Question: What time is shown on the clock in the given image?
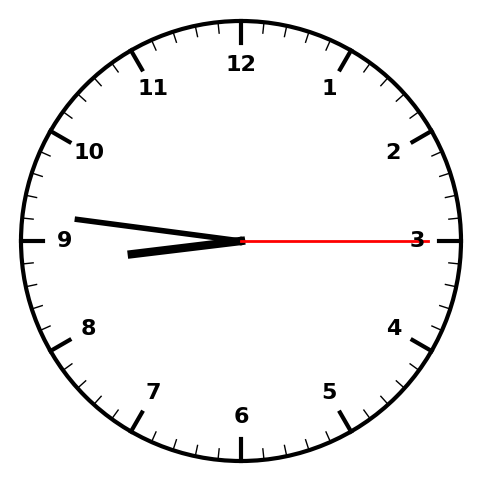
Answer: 08:46:15